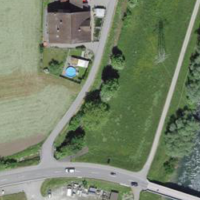
EUNIS habitat code: 24
Species observed at this site:
Prunus padus